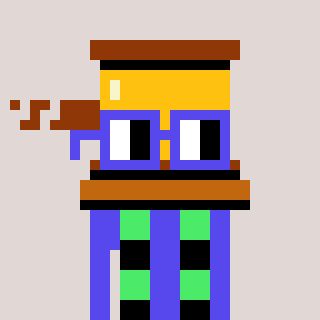
a pixel art character with square blue glasses, a gavel-shaped head and a computerblue-colored body on a warm background